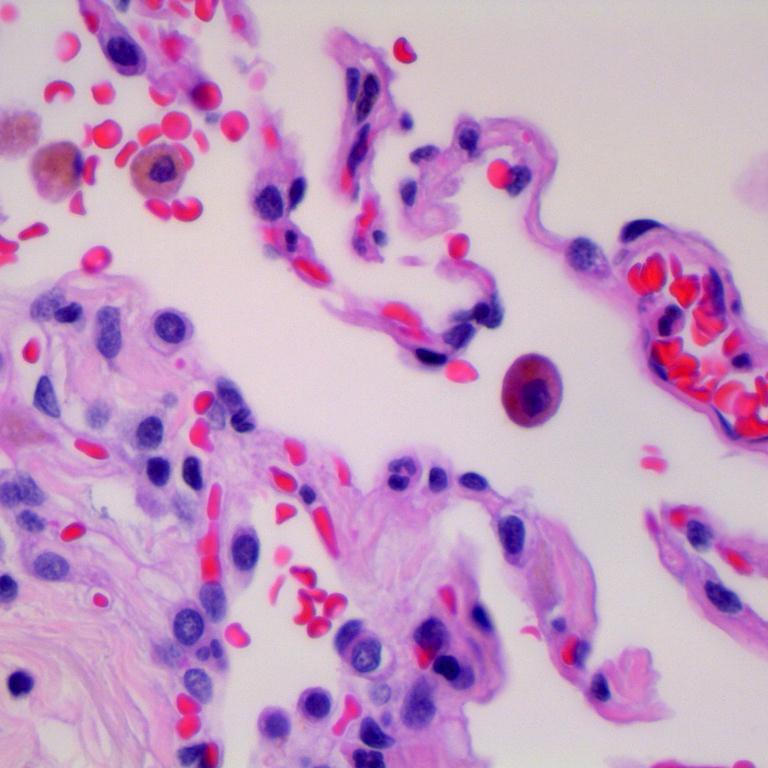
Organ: lung
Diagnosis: benign